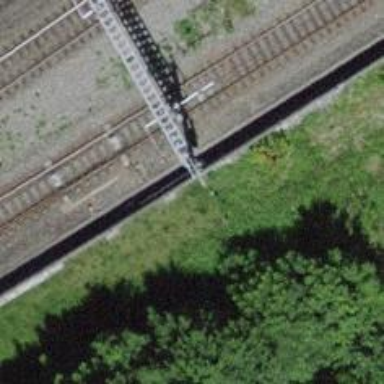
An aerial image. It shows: Single-track railway with electrified contact lines.